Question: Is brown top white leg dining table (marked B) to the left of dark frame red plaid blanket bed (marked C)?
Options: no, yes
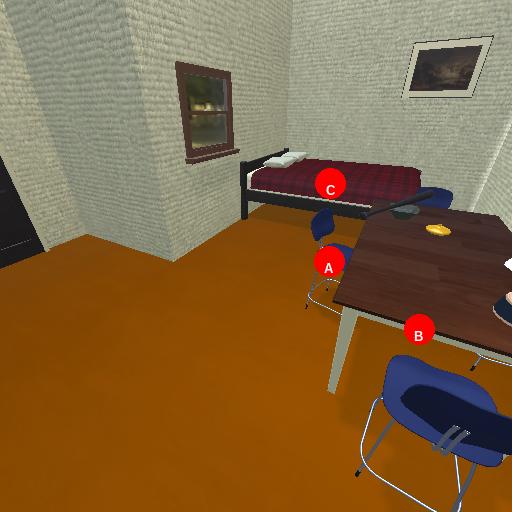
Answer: no